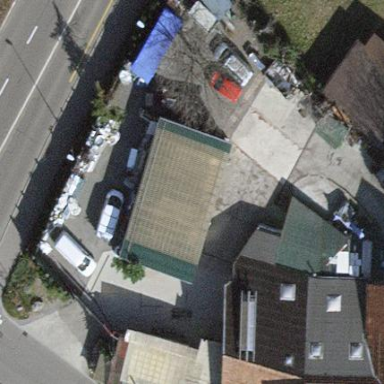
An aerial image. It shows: View of roof of building.